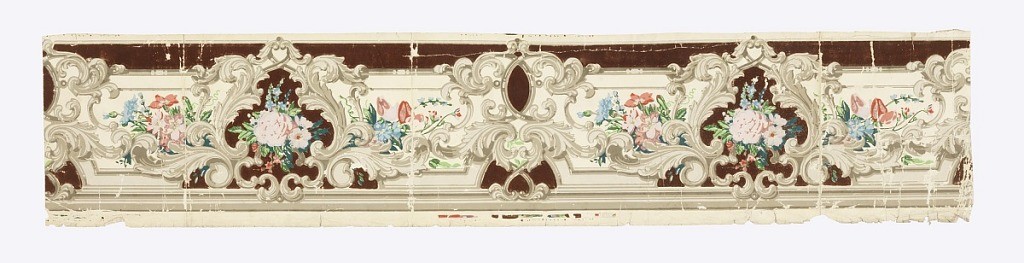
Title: Border
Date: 1835–50
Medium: Block-printed and flocked on handmade paper
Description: Rococo revival design. Scrollwork molding and floral cartouches. Printed in burgundy flock, grays, blues, greens, red, and pink on cream ground.

H# 65